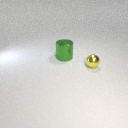
large green metal cylinder to the left of small yellow metal sphere